Question: What code elements do I need to add/modify on a Web page to ensure that it gets embedded properly on a facebook status update?!
See below for an example of what I think is a good embed:

Some web pages I tried to embed don't appear very well on facebook i.e. when you put their links in a status update. Also, sometimes it gives you a selection of images to choose from?!
Is this purely a '<meta>' tag play, or are there other things I could do to ensure that the web page gets embedded the way I want it to (images and all)?!
Thanks.
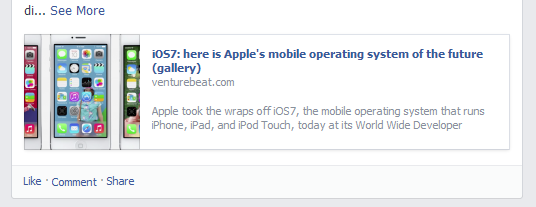
Answer: Yes this is meta tags at work. You need to specify Open Graph metadata to define what appears on Facebook. See <URL>